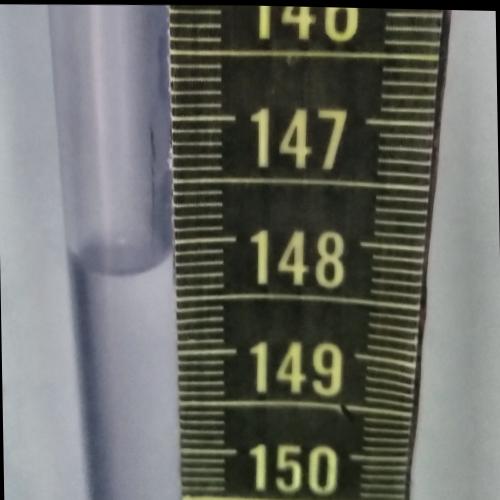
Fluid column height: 148.2 cm